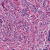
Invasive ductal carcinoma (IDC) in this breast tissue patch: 1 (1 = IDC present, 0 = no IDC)